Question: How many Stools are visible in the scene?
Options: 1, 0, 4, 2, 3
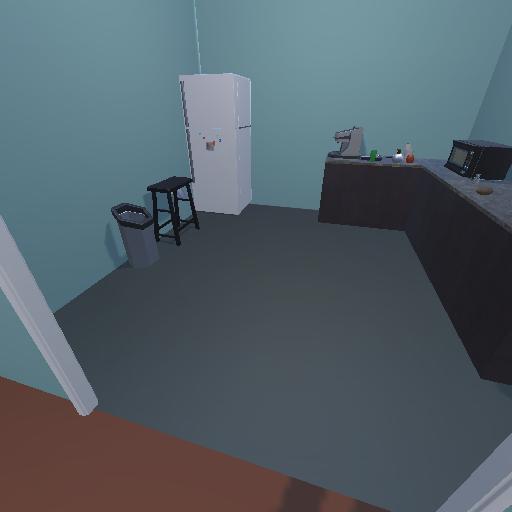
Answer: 1